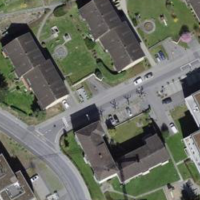
EUNIS habitat code: 55
Species observed at this site:
Cardamine pratensis